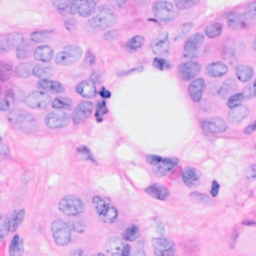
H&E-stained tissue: Breast